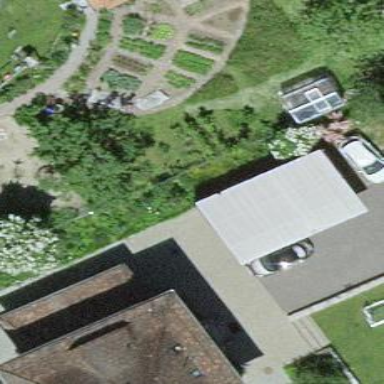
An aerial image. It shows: Carport building.